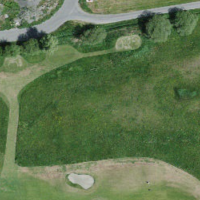
EUNIS habitat code: 53
Species observed at this site:
Motacilla cinerea
Cyanistes caeruleus
Parus major
Aquila chrysaetos
Fringilla coelebs
Centaurea cyanus
Falco tinnunculus
Ptyonoprogne rupestris
Sylvia atricapilla
Carduelis carduelis